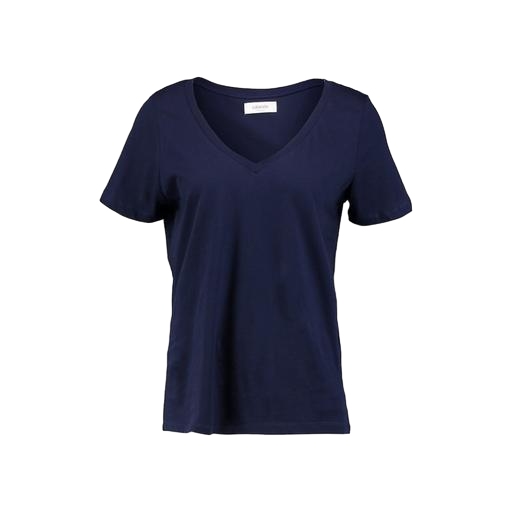
blue v-neck t-shirt only macy, blue pima v-neck tee, blue t-shirt only macy, white background